Interaction volume radius: 5 \u00c5
Interaction volume height: 20 \u00c5
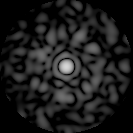
Disorder parameter: 0.8656